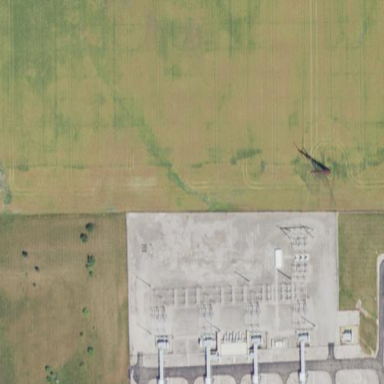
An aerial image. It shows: Substation surrounded by fence.